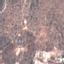
Land use / land cover class: HerbaceousVegetation